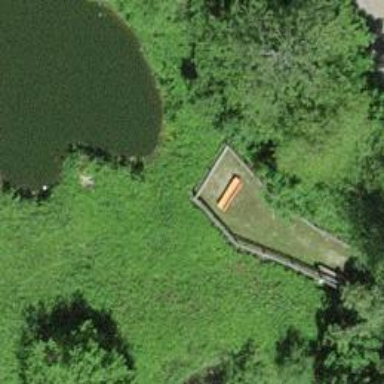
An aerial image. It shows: Bench.